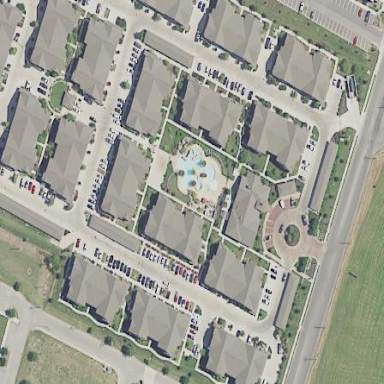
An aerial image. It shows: Residential area with apartments.